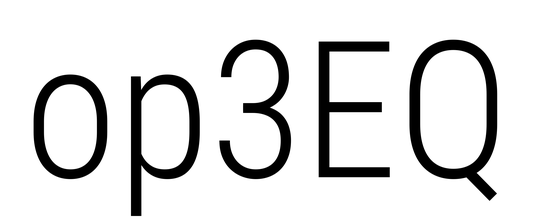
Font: Roboto_Condensed_Light